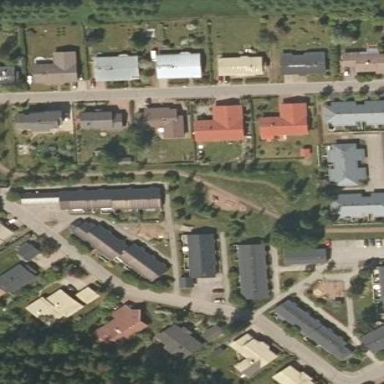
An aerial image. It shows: Residential area.